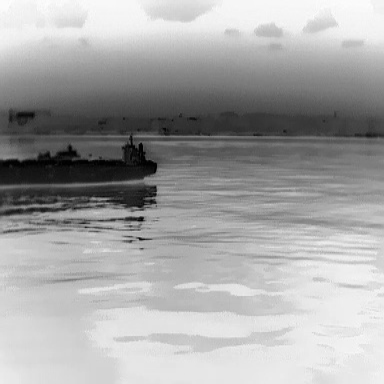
There are two objects shown in the infrared image, including a liner, and a canoe.